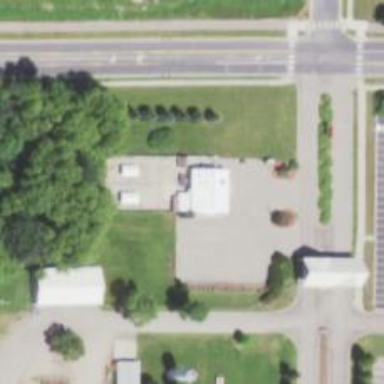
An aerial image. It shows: Animal shelter.